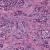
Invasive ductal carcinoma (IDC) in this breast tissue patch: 1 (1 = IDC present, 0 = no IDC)